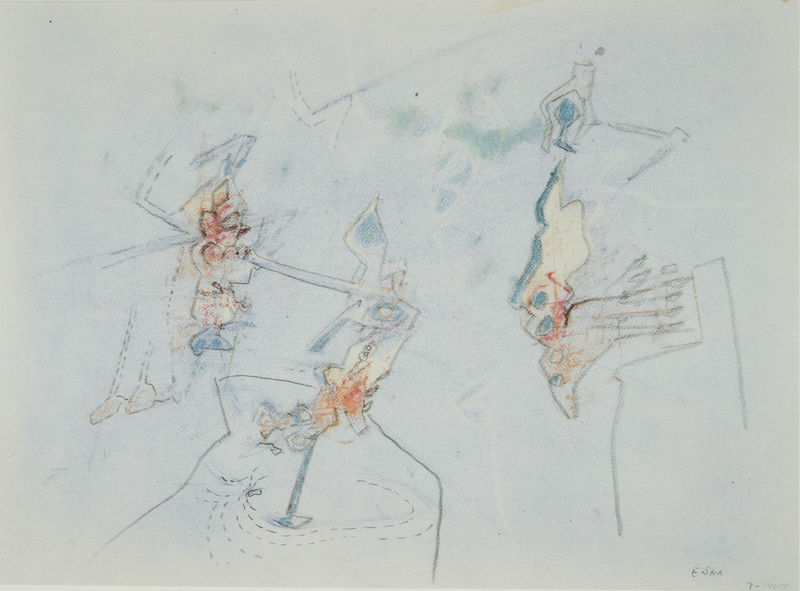
Titel: Esna, Egypte, Esna, Ägypten
Künstler: Roberto Matta
Standort: Paris
Institution: Privatsammlung
Schlagwörter: blau, wasser, weiß, aquarell, gelb, grau, schwarz, skizze, zeichnung, rot, tier, muster, tanz, signatur, hellblau, papier, abstrakt, modern, farbe, linien, figuren, striche, vier